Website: ulta-beauty
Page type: billing-address
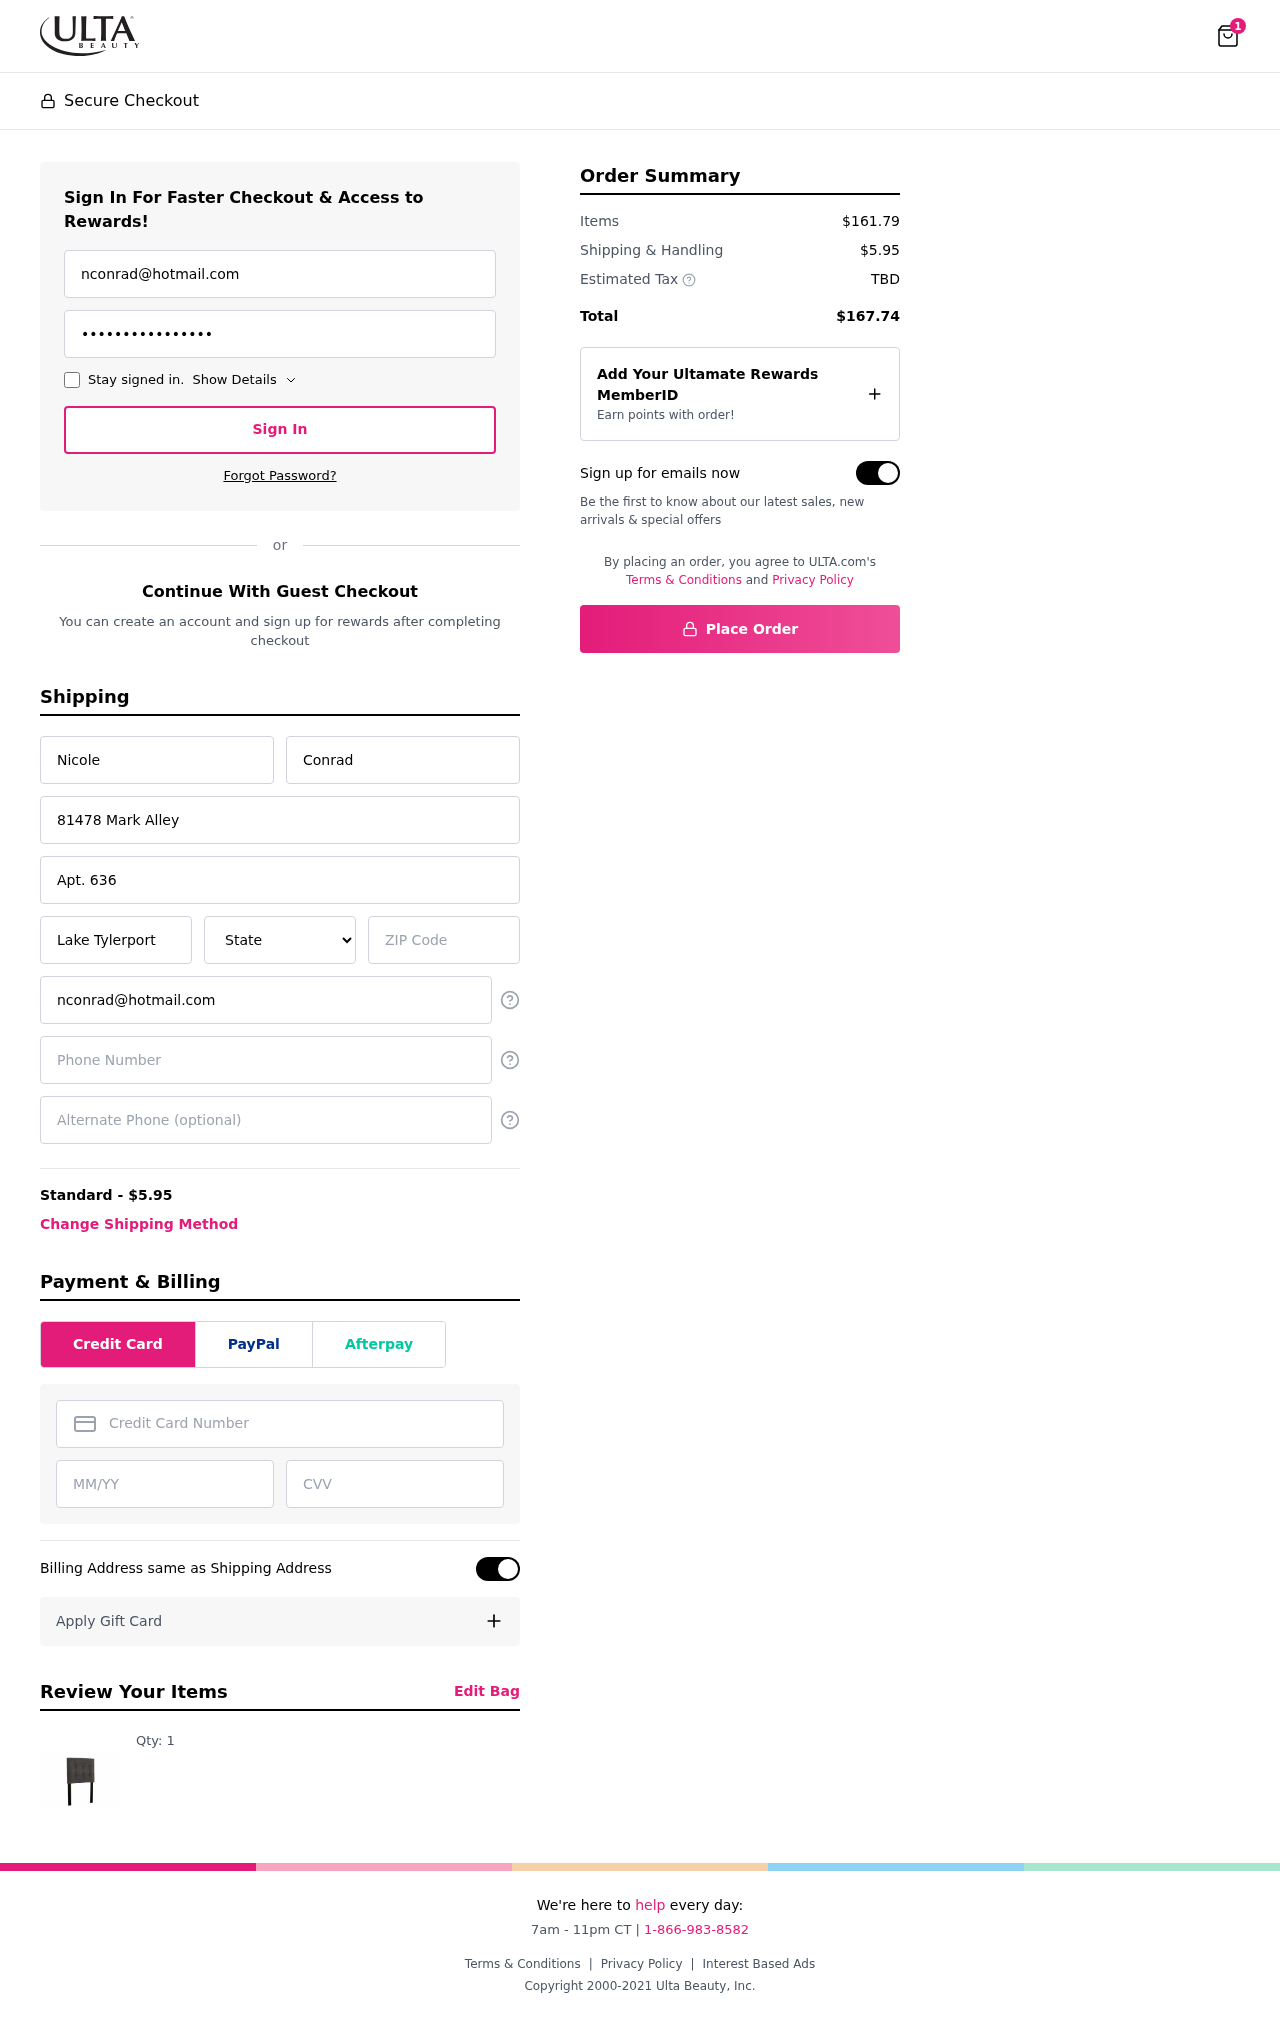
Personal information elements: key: PII_STATE
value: Nebraska
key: PII_EMAIL
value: nconrad@hotmail.com
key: PII_FIRSTNAME
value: Nicole
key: PII_LASTNAME
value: Conrad
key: PII_STREET
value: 81478 Mark Alley
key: PII_STREET2
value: Apt. 636
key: PII_CITY
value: Lake Tylerport
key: PII_POSTCODE
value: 65863
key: PII_PHONE
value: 5592376493
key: PII_ALT_PHONE
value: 3567196574
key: PII_CARD_NUMBER
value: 2470 5924 7120 7244
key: PII_CARD_EXPIRY
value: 07/29
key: PII_CARD_CVV
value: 208
Product elements: key: PRODUCT1_QUANTITY
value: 1
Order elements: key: ORDER_NUM_ITEMS
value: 1
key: ORDER_SHIPPING_COST
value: $5.95
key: ORDER_SUBTOTAL
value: $161.79
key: ORDER_TOTAL
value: $167.74